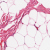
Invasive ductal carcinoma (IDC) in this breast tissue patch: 1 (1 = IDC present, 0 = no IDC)